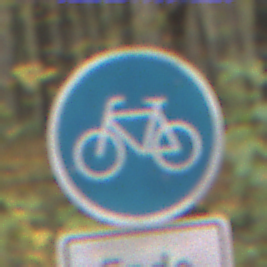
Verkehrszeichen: Radweg
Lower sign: HinweisDurchVerbaleAngabe2
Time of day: MorningAfternoon
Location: Outdoor (Nature)
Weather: Overcast
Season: Autumn
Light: Natural